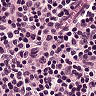
Metastatic tissue present: no